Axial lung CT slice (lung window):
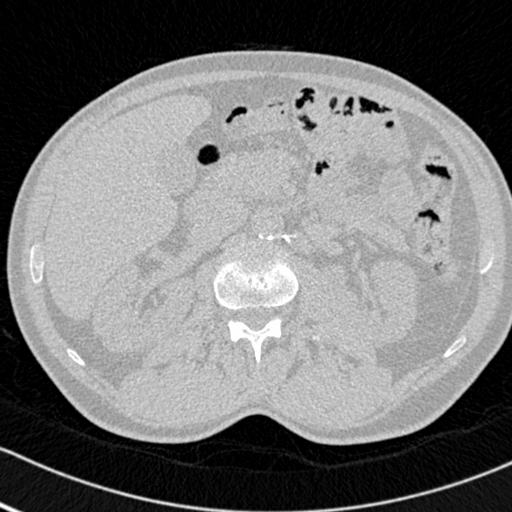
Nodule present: no